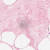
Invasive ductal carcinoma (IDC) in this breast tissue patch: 0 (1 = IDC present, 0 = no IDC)